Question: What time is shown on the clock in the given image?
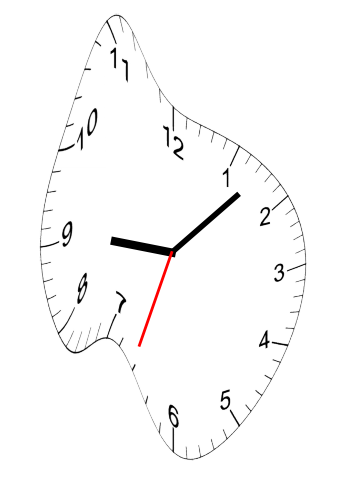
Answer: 09:07:33